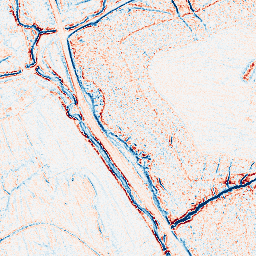
Category: edge_preserving
Decomposition family: anisotropic_diffusion
Decomposition parameters: iterations: 5
kappa: 10
gamma: 0.15
Upsampling method: quadratic
Upsampling parameters: scale: 4
Upsampling scale: 4